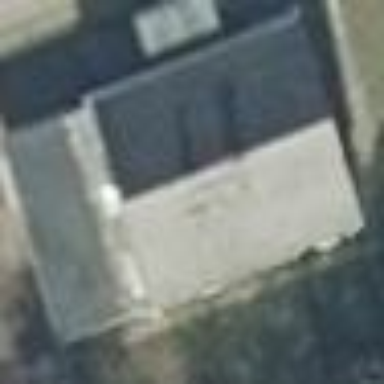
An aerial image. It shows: Detached building with gabled roof covered in black roof tiles. The building itself is gray in color.